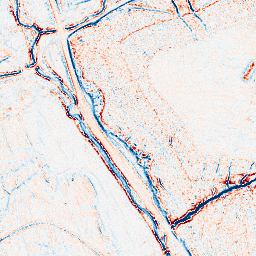
Category: edge_preserving
Decomposition family: anisotropic_diffusion
Decomposition parameters: iterations: 5
kappa: 50
gamma: 0.2
Upsampling method: cubic_catmull_rom
Upsampling parameters: scale: 4
Upsampling scale: 4